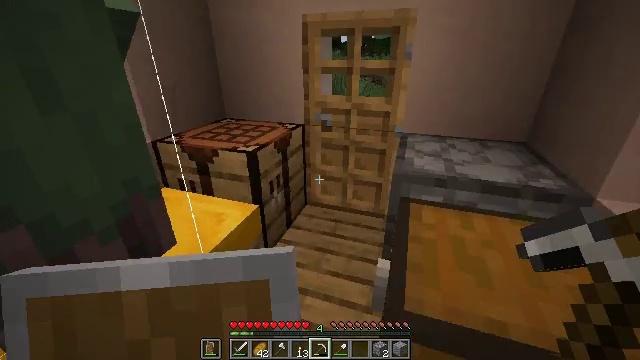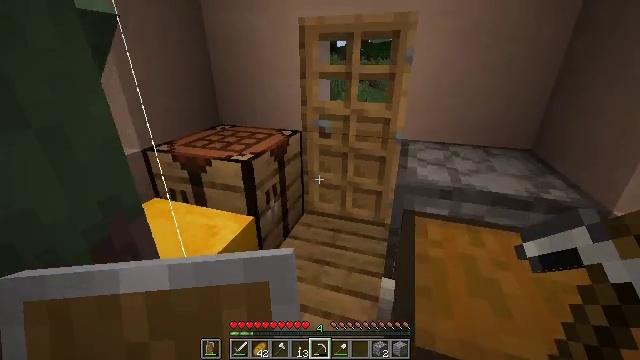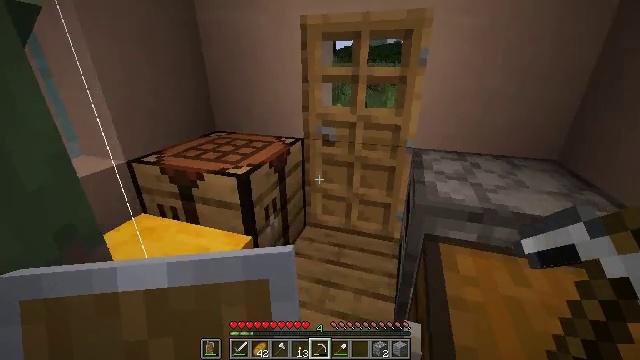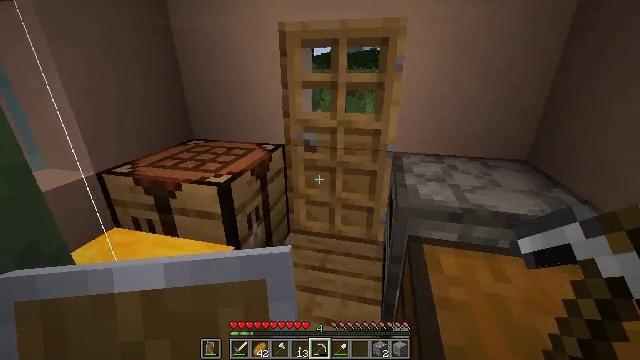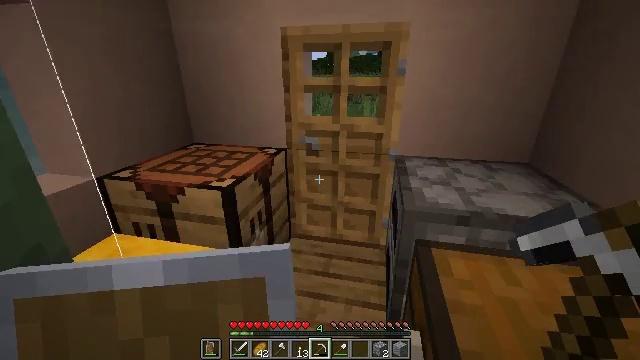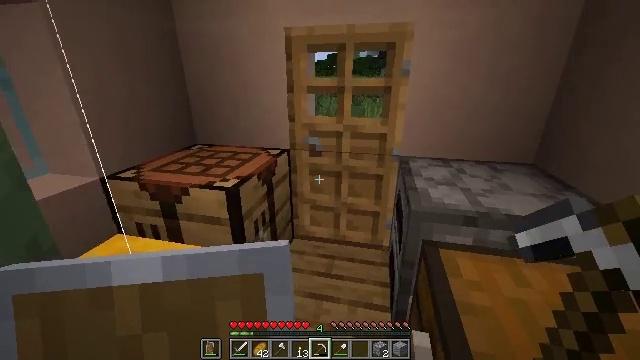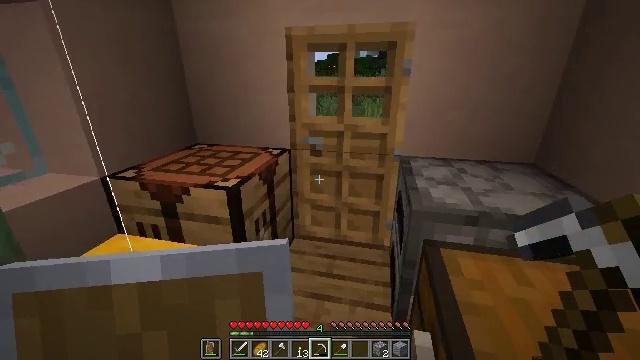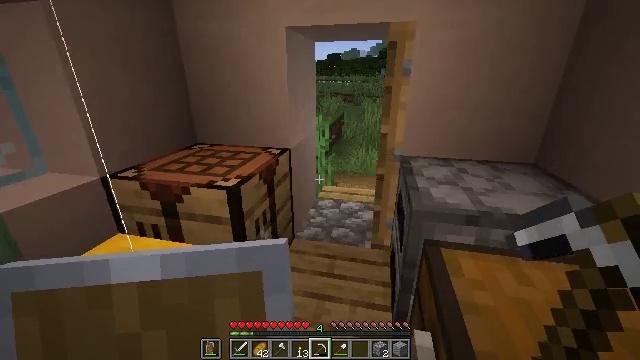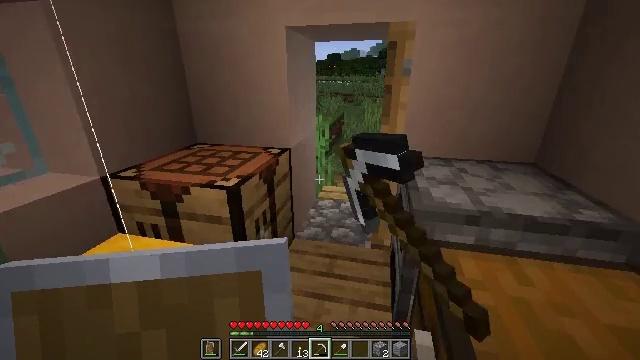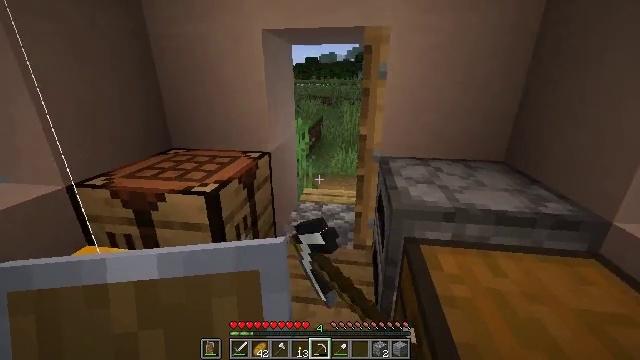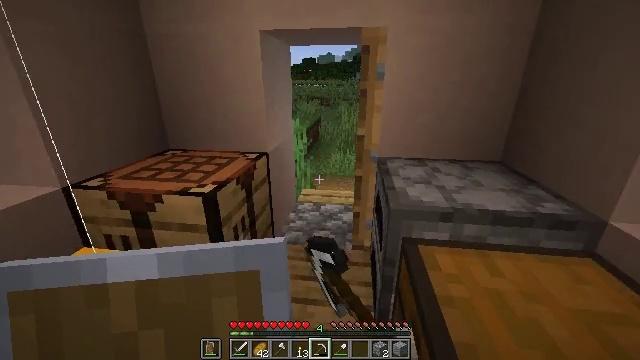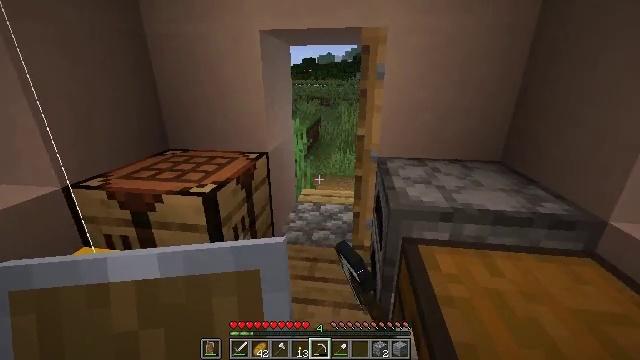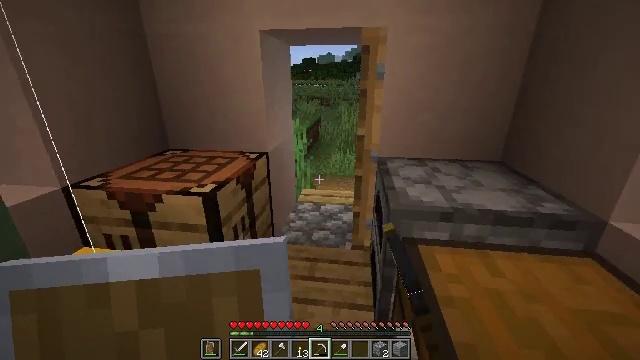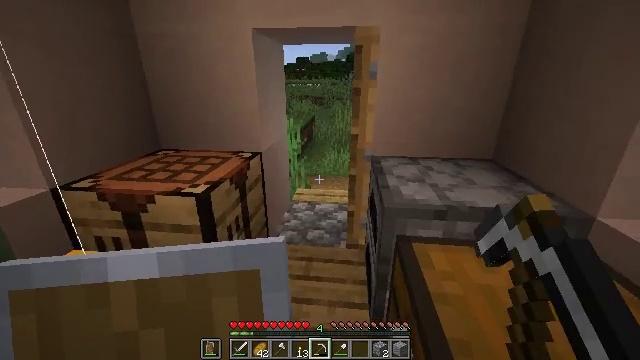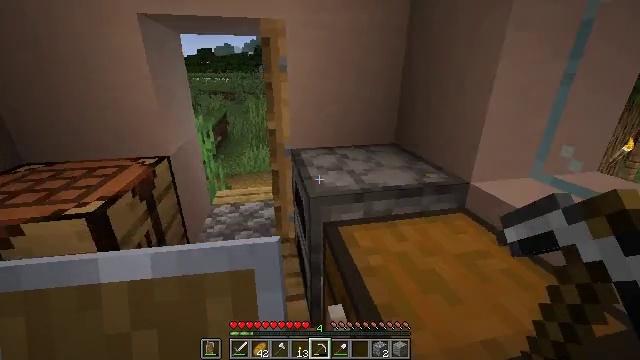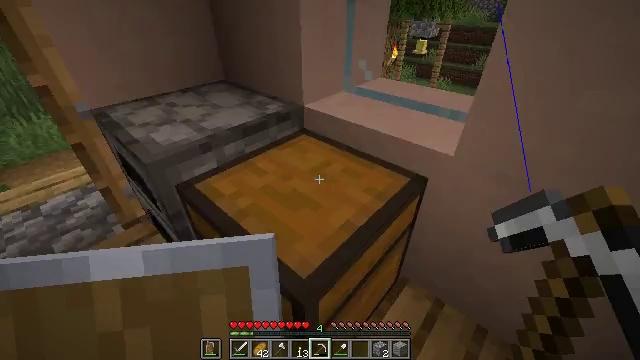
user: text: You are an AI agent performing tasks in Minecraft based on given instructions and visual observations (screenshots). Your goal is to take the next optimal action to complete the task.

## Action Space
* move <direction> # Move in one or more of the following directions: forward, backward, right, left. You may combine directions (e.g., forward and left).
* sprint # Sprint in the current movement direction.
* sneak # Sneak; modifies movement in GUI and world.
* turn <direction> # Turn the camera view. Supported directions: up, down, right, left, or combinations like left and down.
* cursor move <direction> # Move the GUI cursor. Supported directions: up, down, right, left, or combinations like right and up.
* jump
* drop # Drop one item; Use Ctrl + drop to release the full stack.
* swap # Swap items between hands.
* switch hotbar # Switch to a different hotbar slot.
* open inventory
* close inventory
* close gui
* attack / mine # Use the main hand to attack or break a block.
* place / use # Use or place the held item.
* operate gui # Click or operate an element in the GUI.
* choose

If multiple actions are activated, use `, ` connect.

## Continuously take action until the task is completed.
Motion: motion action
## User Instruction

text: Mine the oak door to pick it up.
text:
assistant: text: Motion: move forward
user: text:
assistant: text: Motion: move forward
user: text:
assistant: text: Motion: move forward, turn right and up
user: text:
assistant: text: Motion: no_op
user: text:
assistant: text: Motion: no_op
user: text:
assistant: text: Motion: no_op
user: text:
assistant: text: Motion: use / place
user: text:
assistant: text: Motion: use / place
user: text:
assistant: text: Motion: turn right, use / place
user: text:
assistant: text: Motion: no_op
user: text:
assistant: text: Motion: no_op
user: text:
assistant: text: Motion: no_op
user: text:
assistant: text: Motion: turn right
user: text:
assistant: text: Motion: turn right and down
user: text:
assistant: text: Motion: turn right and down
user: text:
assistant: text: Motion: turn right and down
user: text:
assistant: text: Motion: no_op
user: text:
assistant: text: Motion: no_op
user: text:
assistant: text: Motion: turn left
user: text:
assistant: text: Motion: turn left and up
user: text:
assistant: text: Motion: turn left and up
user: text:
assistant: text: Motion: turn left and up
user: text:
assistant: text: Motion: turn left and up
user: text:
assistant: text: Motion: turn left and up
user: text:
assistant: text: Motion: turn up
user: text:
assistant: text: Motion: turn up
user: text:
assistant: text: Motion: turn up
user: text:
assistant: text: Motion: turn right
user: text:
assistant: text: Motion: no_op
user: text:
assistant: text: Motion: turn right